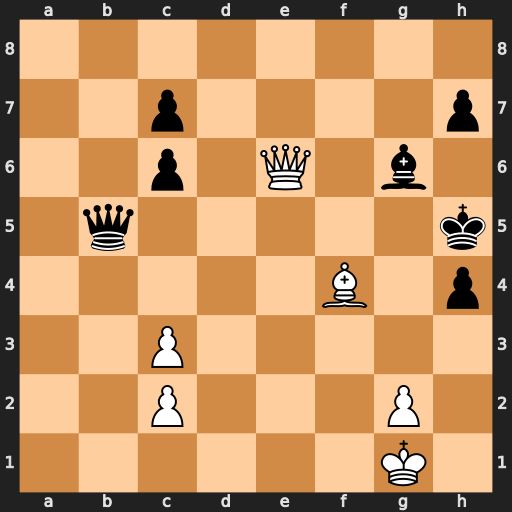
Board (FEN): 8/2p4p/2p1Q1b1/1q5k/5B1p/2P5/2P3P1/6K1
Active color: w
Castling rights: -
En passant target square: -
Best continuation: g4+ hxg3 Qh3#